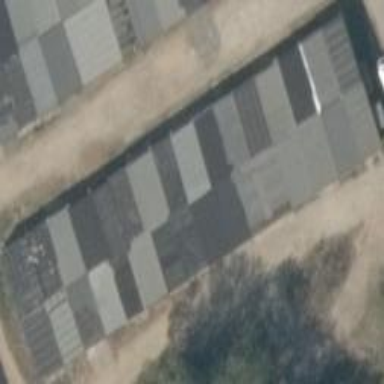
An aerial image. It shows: Group of garages.